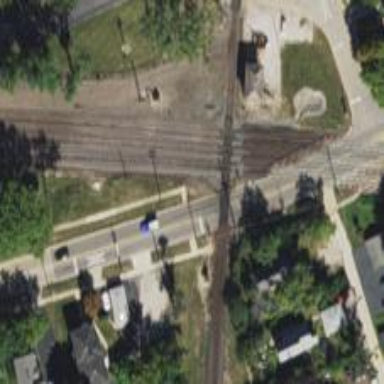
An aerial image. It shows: Crossing for the railway.